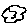
Label: cloud